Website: bh-photo
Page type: cross-sells
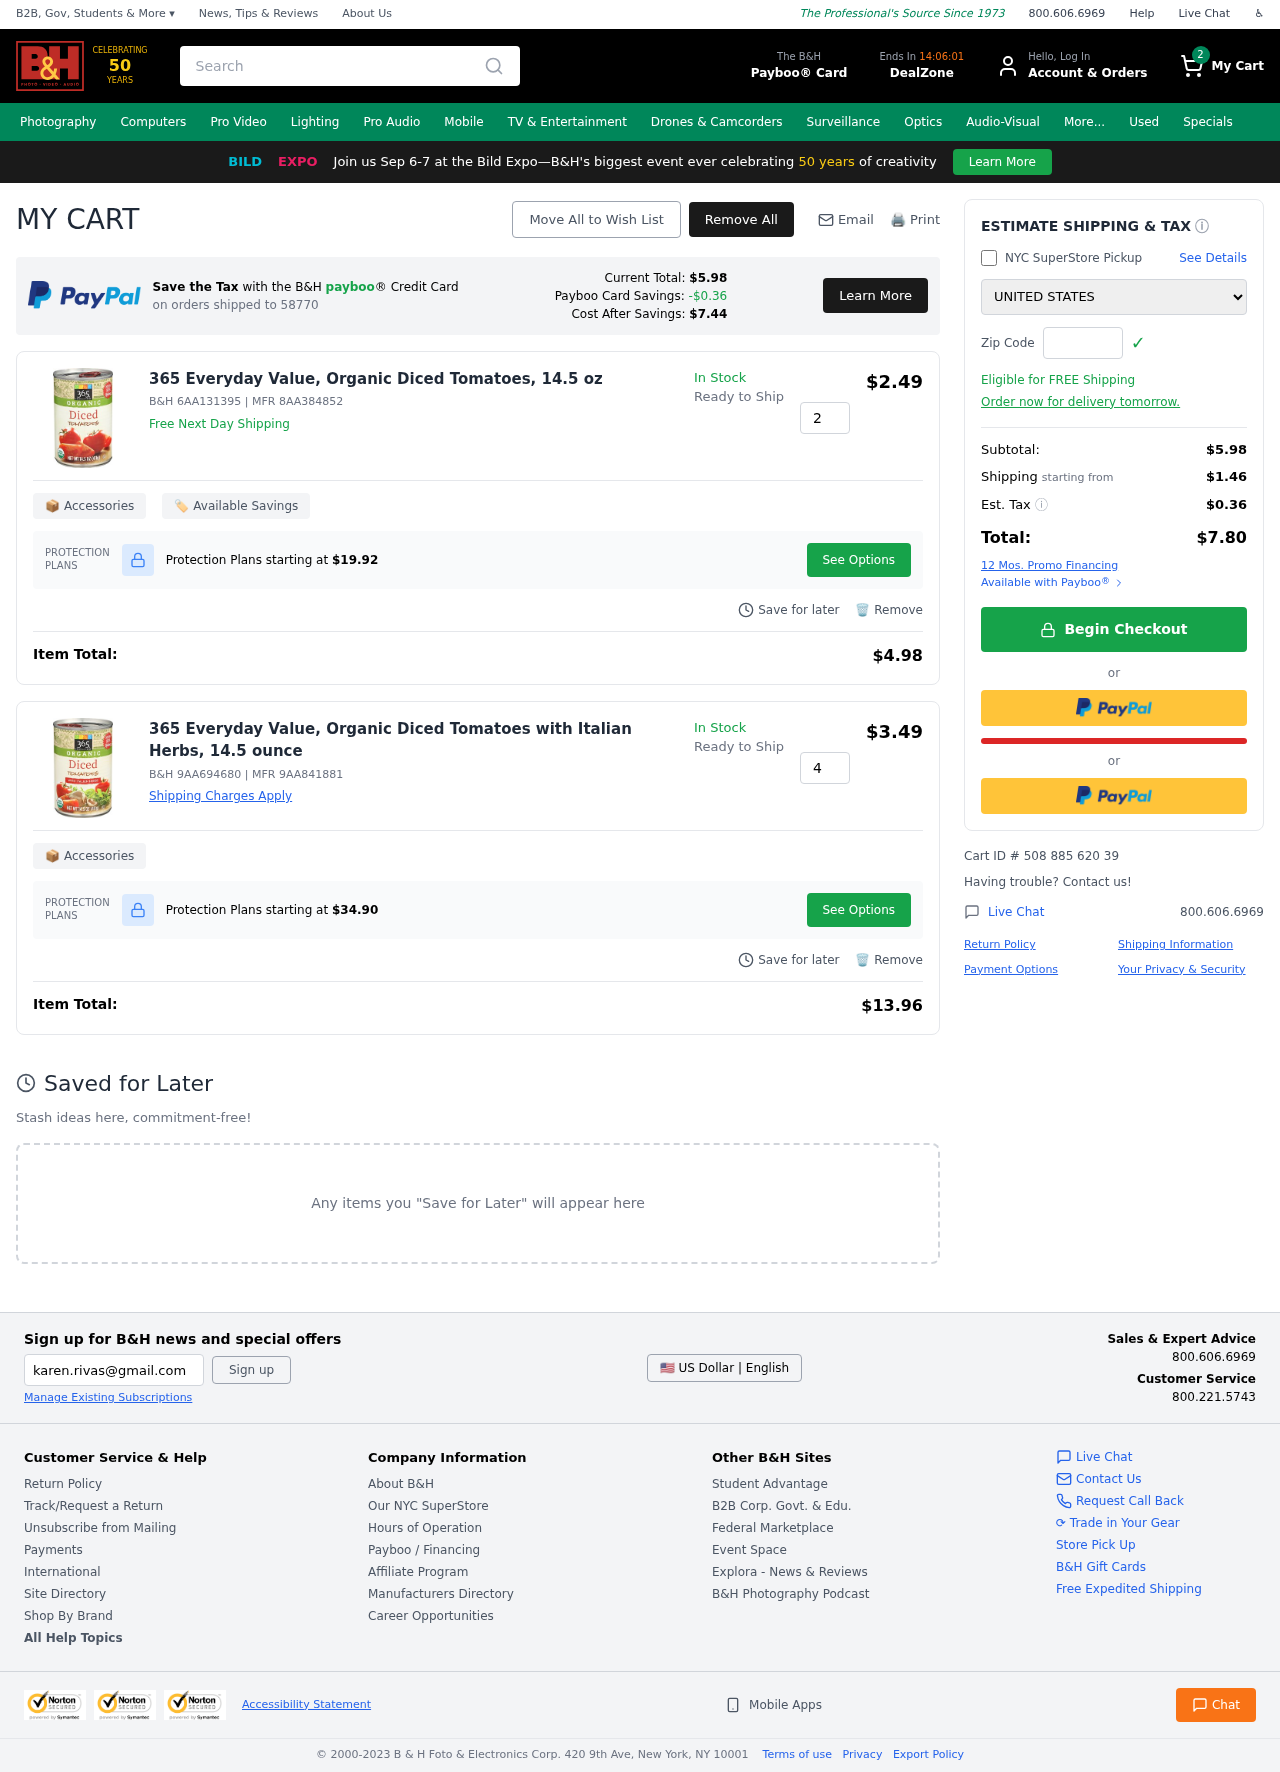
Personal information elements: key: PII_COUNTRY
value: United States
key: PII_POSTCODE
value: on orders shipped to 58770
Product elements: key: PRODUCT1_NAME
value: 365 Everyday Value, Organic Diced Tomatoes, 14.5 oz
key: PRODUCT1_PRICE
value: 2.49
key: PRODUCT1_QUANTITY
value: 2
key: PRODUCT2_NAME
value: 365 Everyday Value, Organic Diced Tomatoes with Italian Herbs, 14.5 ounce
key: PRODUCT2_PRICE
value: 3.49
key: PRODUCT2_QUANTITY
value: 4
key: PRODUCT1_SKU
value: B&H 6AA131395
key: PRODUCT1_MFR
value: MFR 8AA384852
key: PRODUCT1_PROTECTION_PRICE
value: $19.92
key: PRODUCT1_ITEM_TOTAL
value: $4.98
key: PRODUCT2_SKU
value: B&H 9AA694680
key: PRODUCT2_MFR
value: MFR 9AA841881
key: PRODUCT2_PROTECTION_PRICE
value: $34.90
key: PRODUCT2_ITEM_TOTAL
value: $13.96
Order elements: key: ORDER_NUM_ITEMS
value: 2
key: PAYBOO_CURRENT_TOTAL
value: $5.98
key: ORDER_SUBTOTAL
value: $5.98
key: ORDER_SHIPPING_COST
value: $1.46
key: ORDER_TAX
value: $0.36
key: ORDER_TOTAL
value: $7.80
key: ORDER_ID
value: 508 885 620 39
Search elements: key: HEADER_SEARCH
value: Search
Other elements: key: PAYBOO_SAVINGS
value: -$0.36
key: PAYBOO_COST_AFTER_SAVINGS
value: $7.44